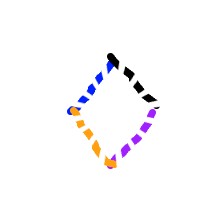
Shape: rhombus